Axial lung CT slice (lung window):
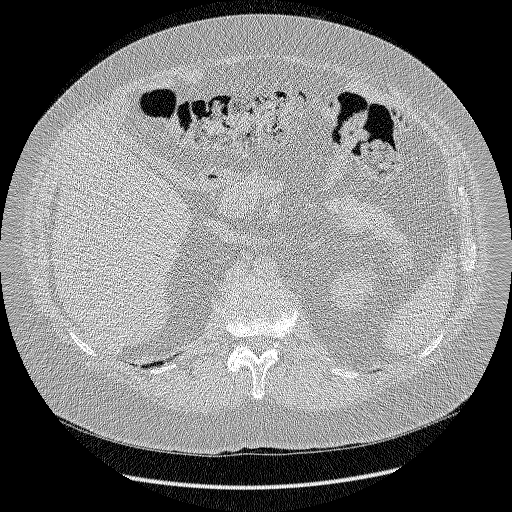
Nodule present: no